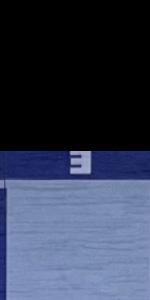
Label: Empty